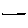
Label: line